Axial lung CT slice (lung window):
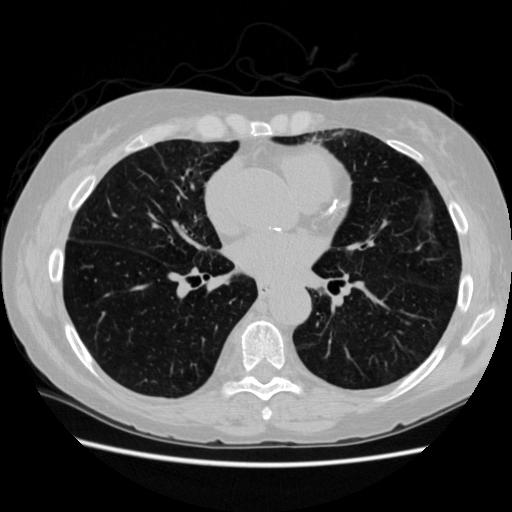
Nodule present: no